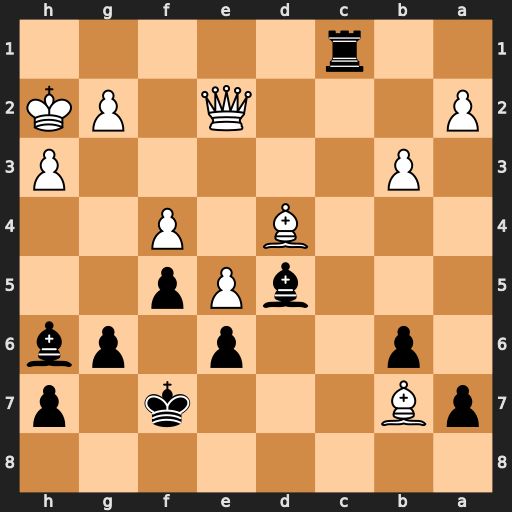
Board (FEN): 8/pB3k1p/1p2p1pb/3bPp2/3B1P2/1P5P/P3Q1PK/2r5
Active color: b
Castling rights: -
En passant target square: -
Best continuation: Bxf4+ g3 Rh1#